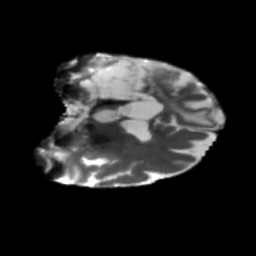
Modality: T2w
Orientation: coronal
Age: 63
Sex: female
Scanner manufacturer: siemens
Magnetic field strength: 3 T
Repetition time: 5.47 s
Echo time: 0.0854 s